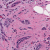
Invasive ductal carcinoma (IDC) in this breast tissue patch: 1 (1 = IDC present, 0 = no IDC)